Question: Folks!
I am trying to display ®️ and superscript TM symbols in my silverlight app. I want to save the text containing the symbols in a resx file.
Things i have tried:
> - Copy paste the ®️ symbol from any document to resx file. ®️ symbol gets
displayed in the resx file. But, when
running the silverlight app,
xamlparseexception is thrown.- Use unicode text &#174 instead of ®️ symbol in the resx file. Same
xamlparseexception thrown.
My resx file encoding is utf-8.
Appreciate your thoughts!
EDITED:
Incorrectly mentioned @ instead of ®️.
Redbox in the snapshot is how the symbol gets displayed in Silverlight. Bluebox is how it needs to be displayed.

EDIT 2 and SOLUTION:
The way the symbols are displayed are dependant on the font used. Also, displaying superscripts in Silverlight is a bit tricky. But, the simplest solution i found was to create the superscript text in Windows character map tool and copy paste it your app resource file.
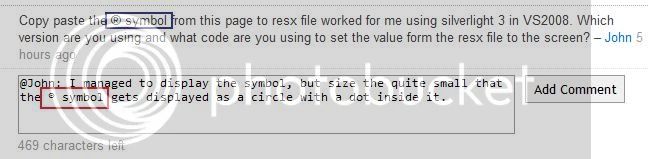
Answer: The size of the ®️ symbol varies with the font being used. Some fonts draw it as a superscript others draw it as a standard character. For example the "Lucida Sans Unicode" font treats it like a Superscript where as the "Lucida Grande" font draws it like a normal character. Hence you need to be careful which font you use to render it.
I'm seeing a case in point just as I write this. The text box where I'm writing this in SO has the ®️ character as a superscript whereas looking at the preview box below the character is normal size.